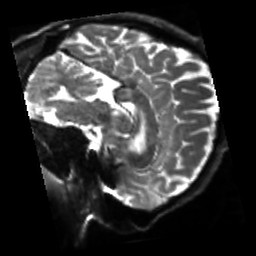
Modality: sbref
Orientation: sagittal
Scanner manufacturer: siemens
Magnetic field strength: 3 T
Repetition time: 4 s
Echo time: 0.0594 s